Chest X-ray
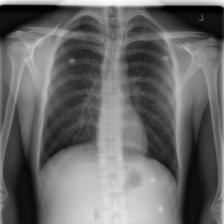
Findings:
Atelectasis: negative
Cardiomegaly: negative
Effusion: negative
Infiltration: positive
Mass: negative
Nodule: negative
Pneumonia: negative
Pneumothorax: negative
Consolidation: negative
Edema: negative
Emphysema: negative
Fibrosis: negative
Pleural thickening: negative
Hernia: negative